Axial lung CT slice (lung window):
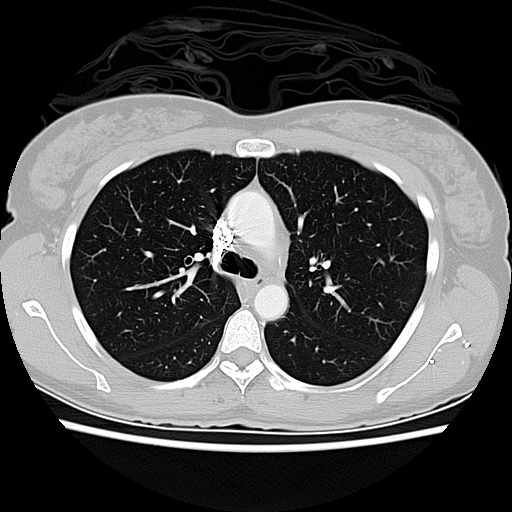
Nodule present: no